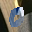
Label: 0